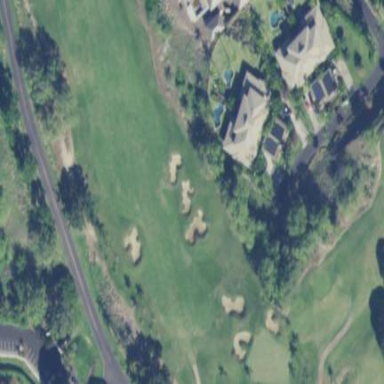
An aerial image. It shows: Grassy area designated as golf fairway.